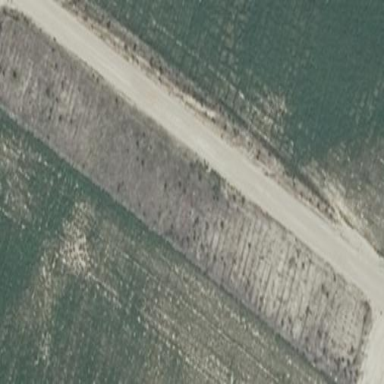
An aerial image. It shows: Fence surrounding patch of scrubland.